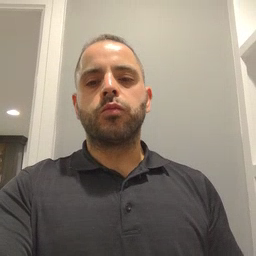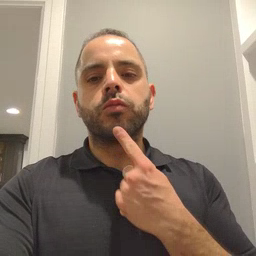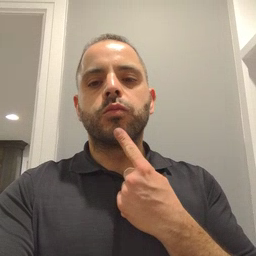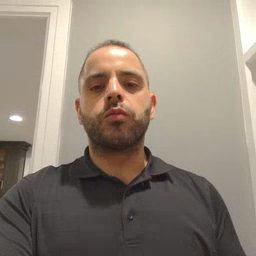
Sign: chin